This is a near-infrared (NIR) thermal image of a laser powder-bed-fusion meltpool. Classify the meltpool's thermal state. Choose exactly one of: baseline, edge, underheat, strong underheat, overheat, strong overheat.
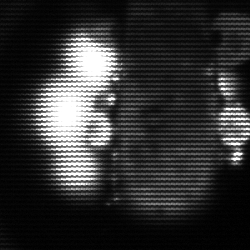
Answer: strong underheat